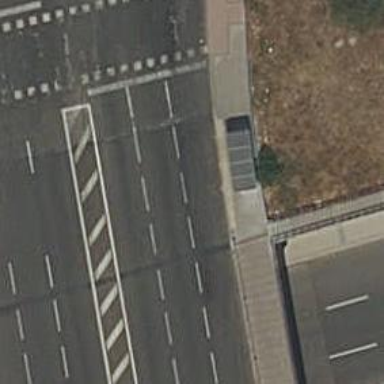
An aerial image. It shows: Set of steps on the road.